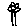
Label: flower